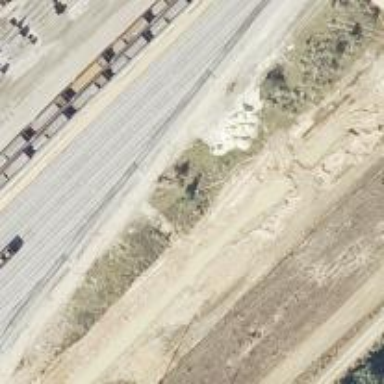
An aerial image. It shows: Railway yard used for servicing trains.